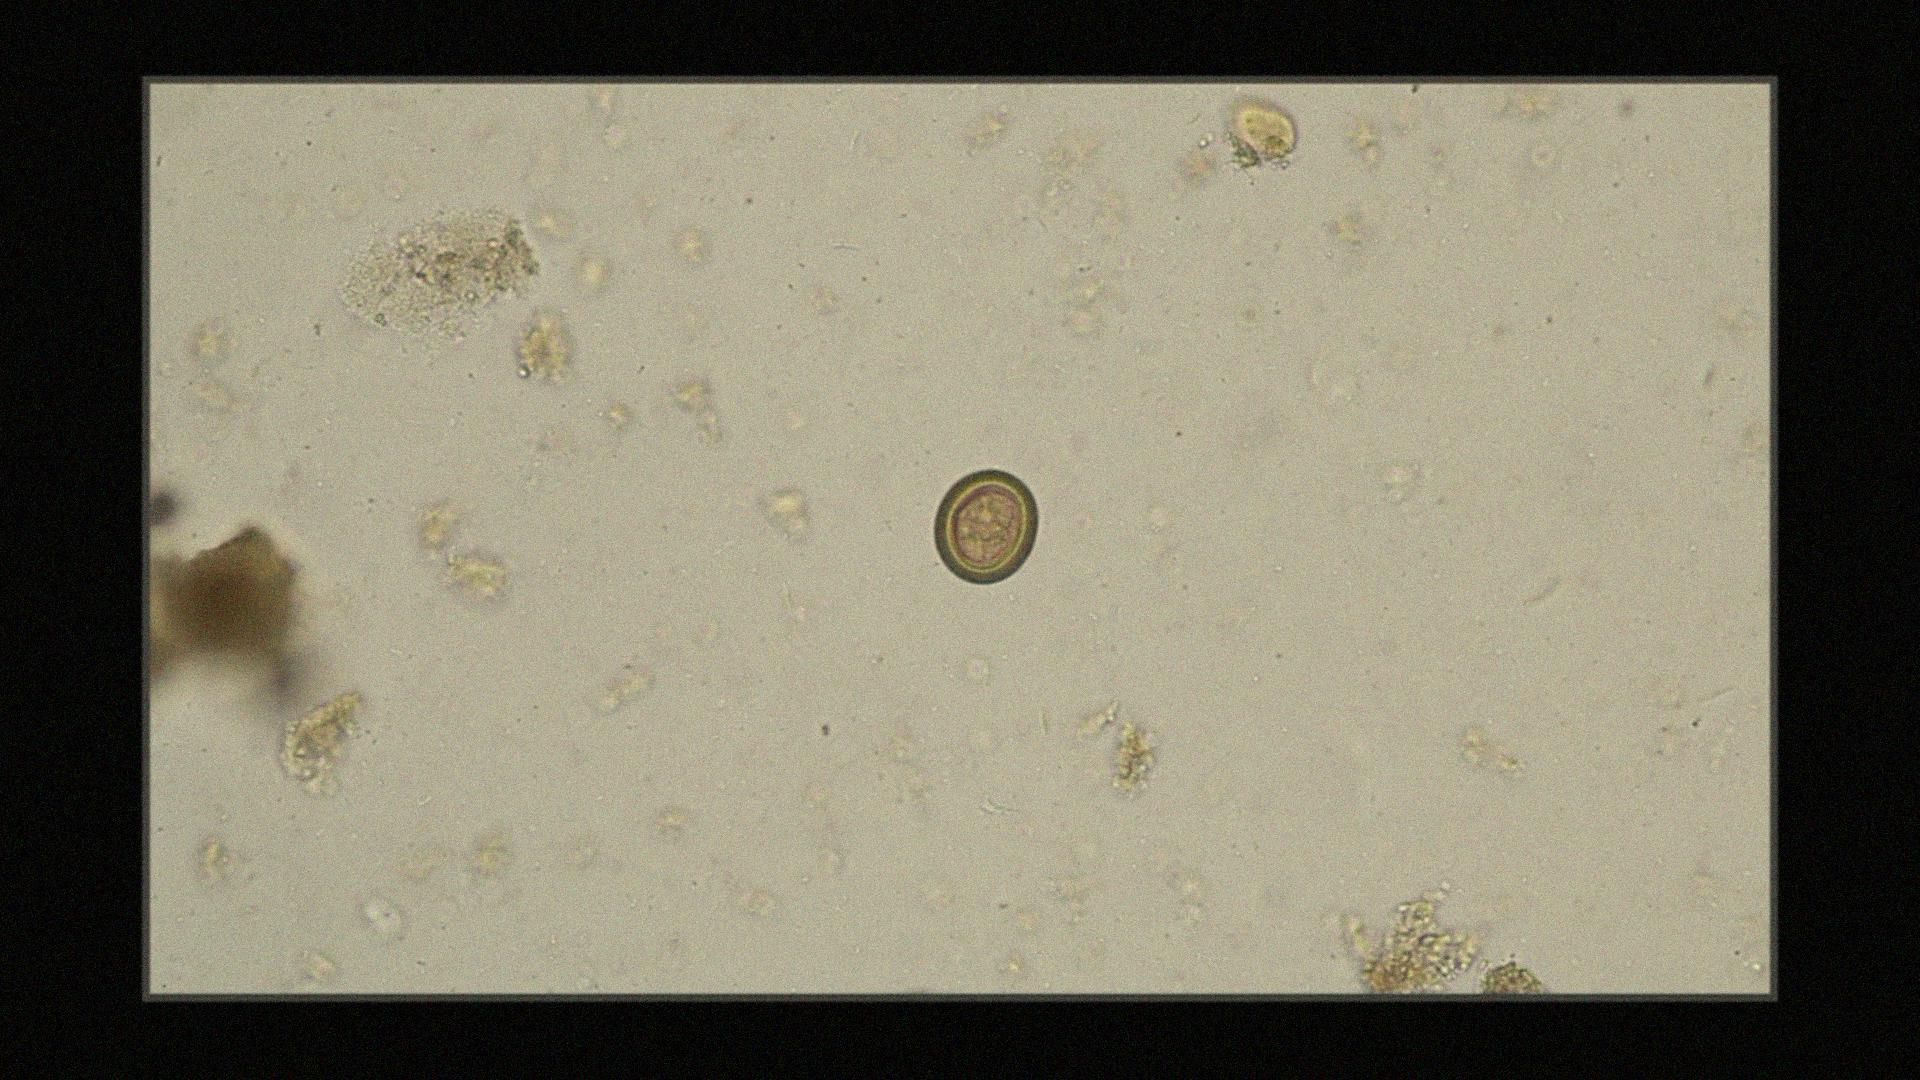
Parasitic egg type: Taenia spp. egg